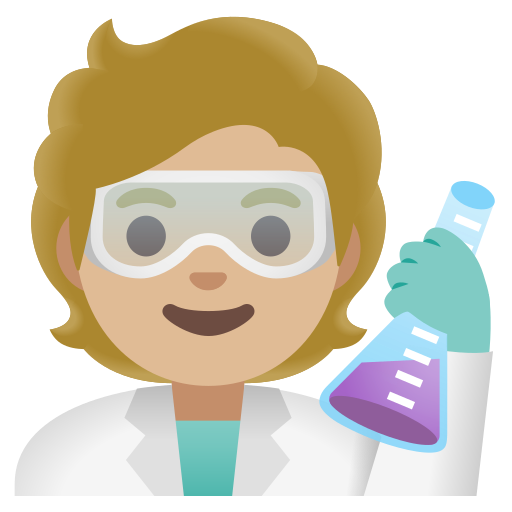
Emoji: 🧑🏼‍🔬